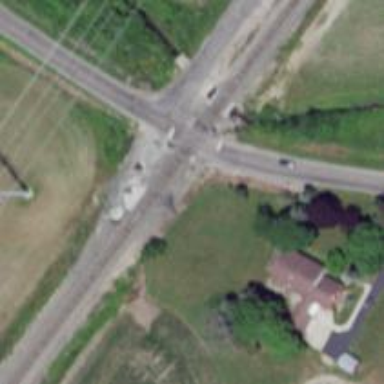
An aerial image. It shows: Railway crossing.